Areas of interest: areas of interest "Liangxiang Flower Estate"
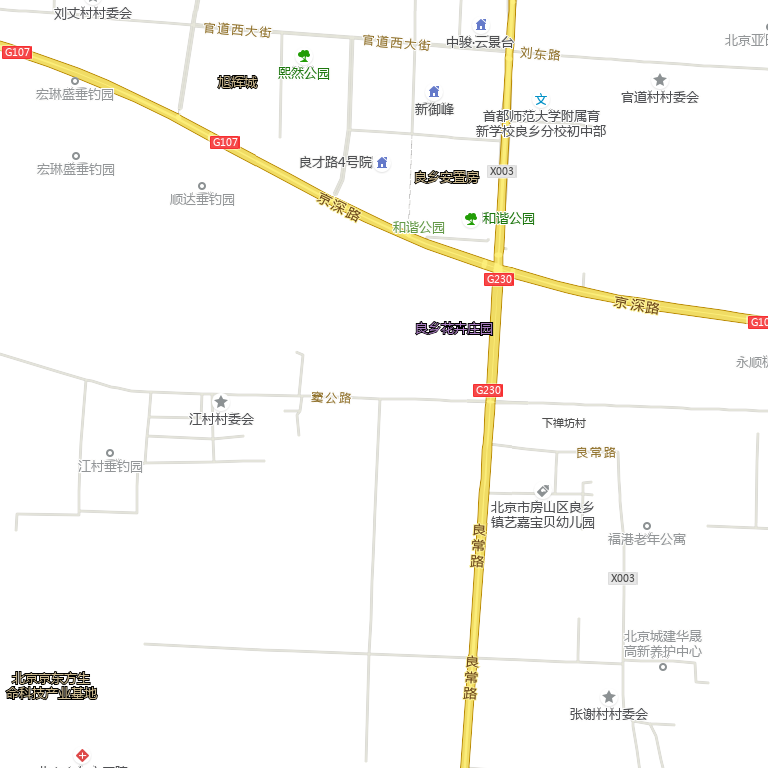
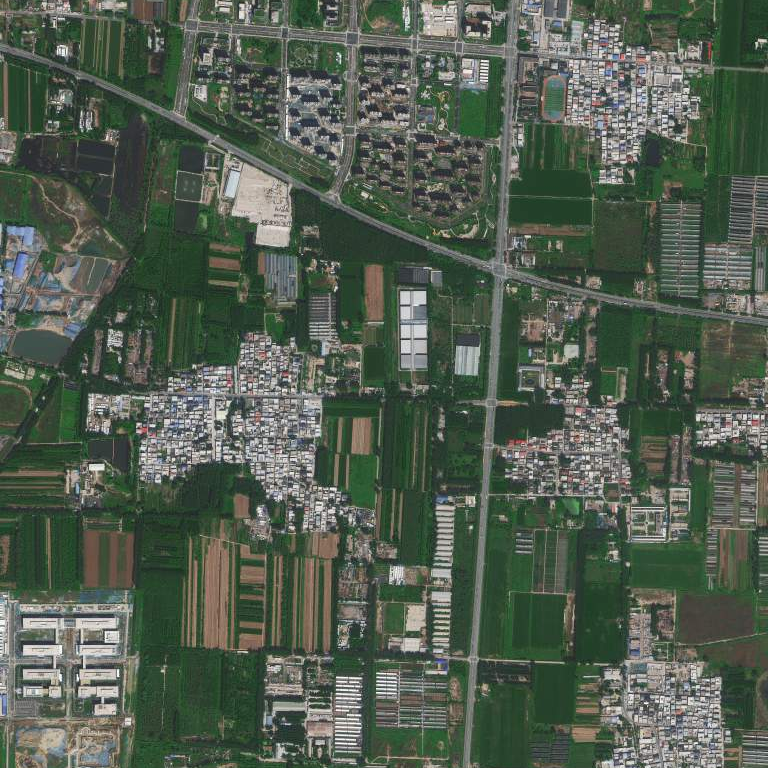